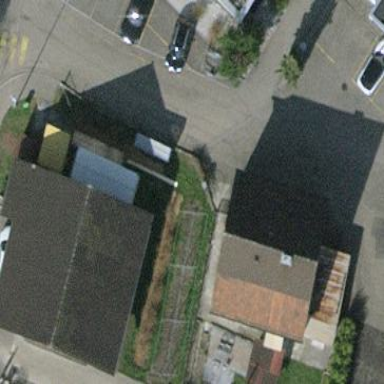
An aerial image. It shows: Farm auxiliary building.